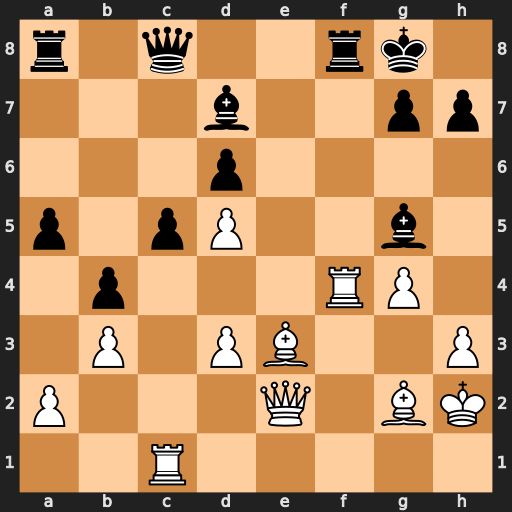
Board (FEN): r1q2rk1/3b2pp/3p4/p1pP2b1/1p3RP1/1P1PB2P/P3Q1BK/2R5
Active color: w
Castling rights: -
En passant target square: -
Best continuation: Rxf8+ Qxf8 Bxg5